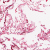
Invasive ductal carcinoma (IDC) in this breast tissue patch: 0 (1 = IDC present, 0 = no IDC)